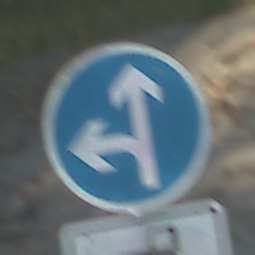
Verkehrszeichen: VorgeschriebeneFahrtrichtungGeradeausOderLinks
Zusatzzeichen unten: MehrspurigeFahrzeugeFrei8
Umgebung: Outdoor, Nature
Tageszeit: MorningAfternoon
Wetter: PartlyCloudy
Licht: Natural
Jahreszeit: NotSpecified
Kontrast: HighContrast